Field crop: maize
Growth stage: 2
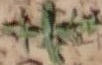
Species: atriplex